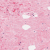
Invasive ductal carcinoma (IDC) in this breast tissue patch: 0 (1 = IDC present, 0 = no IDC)